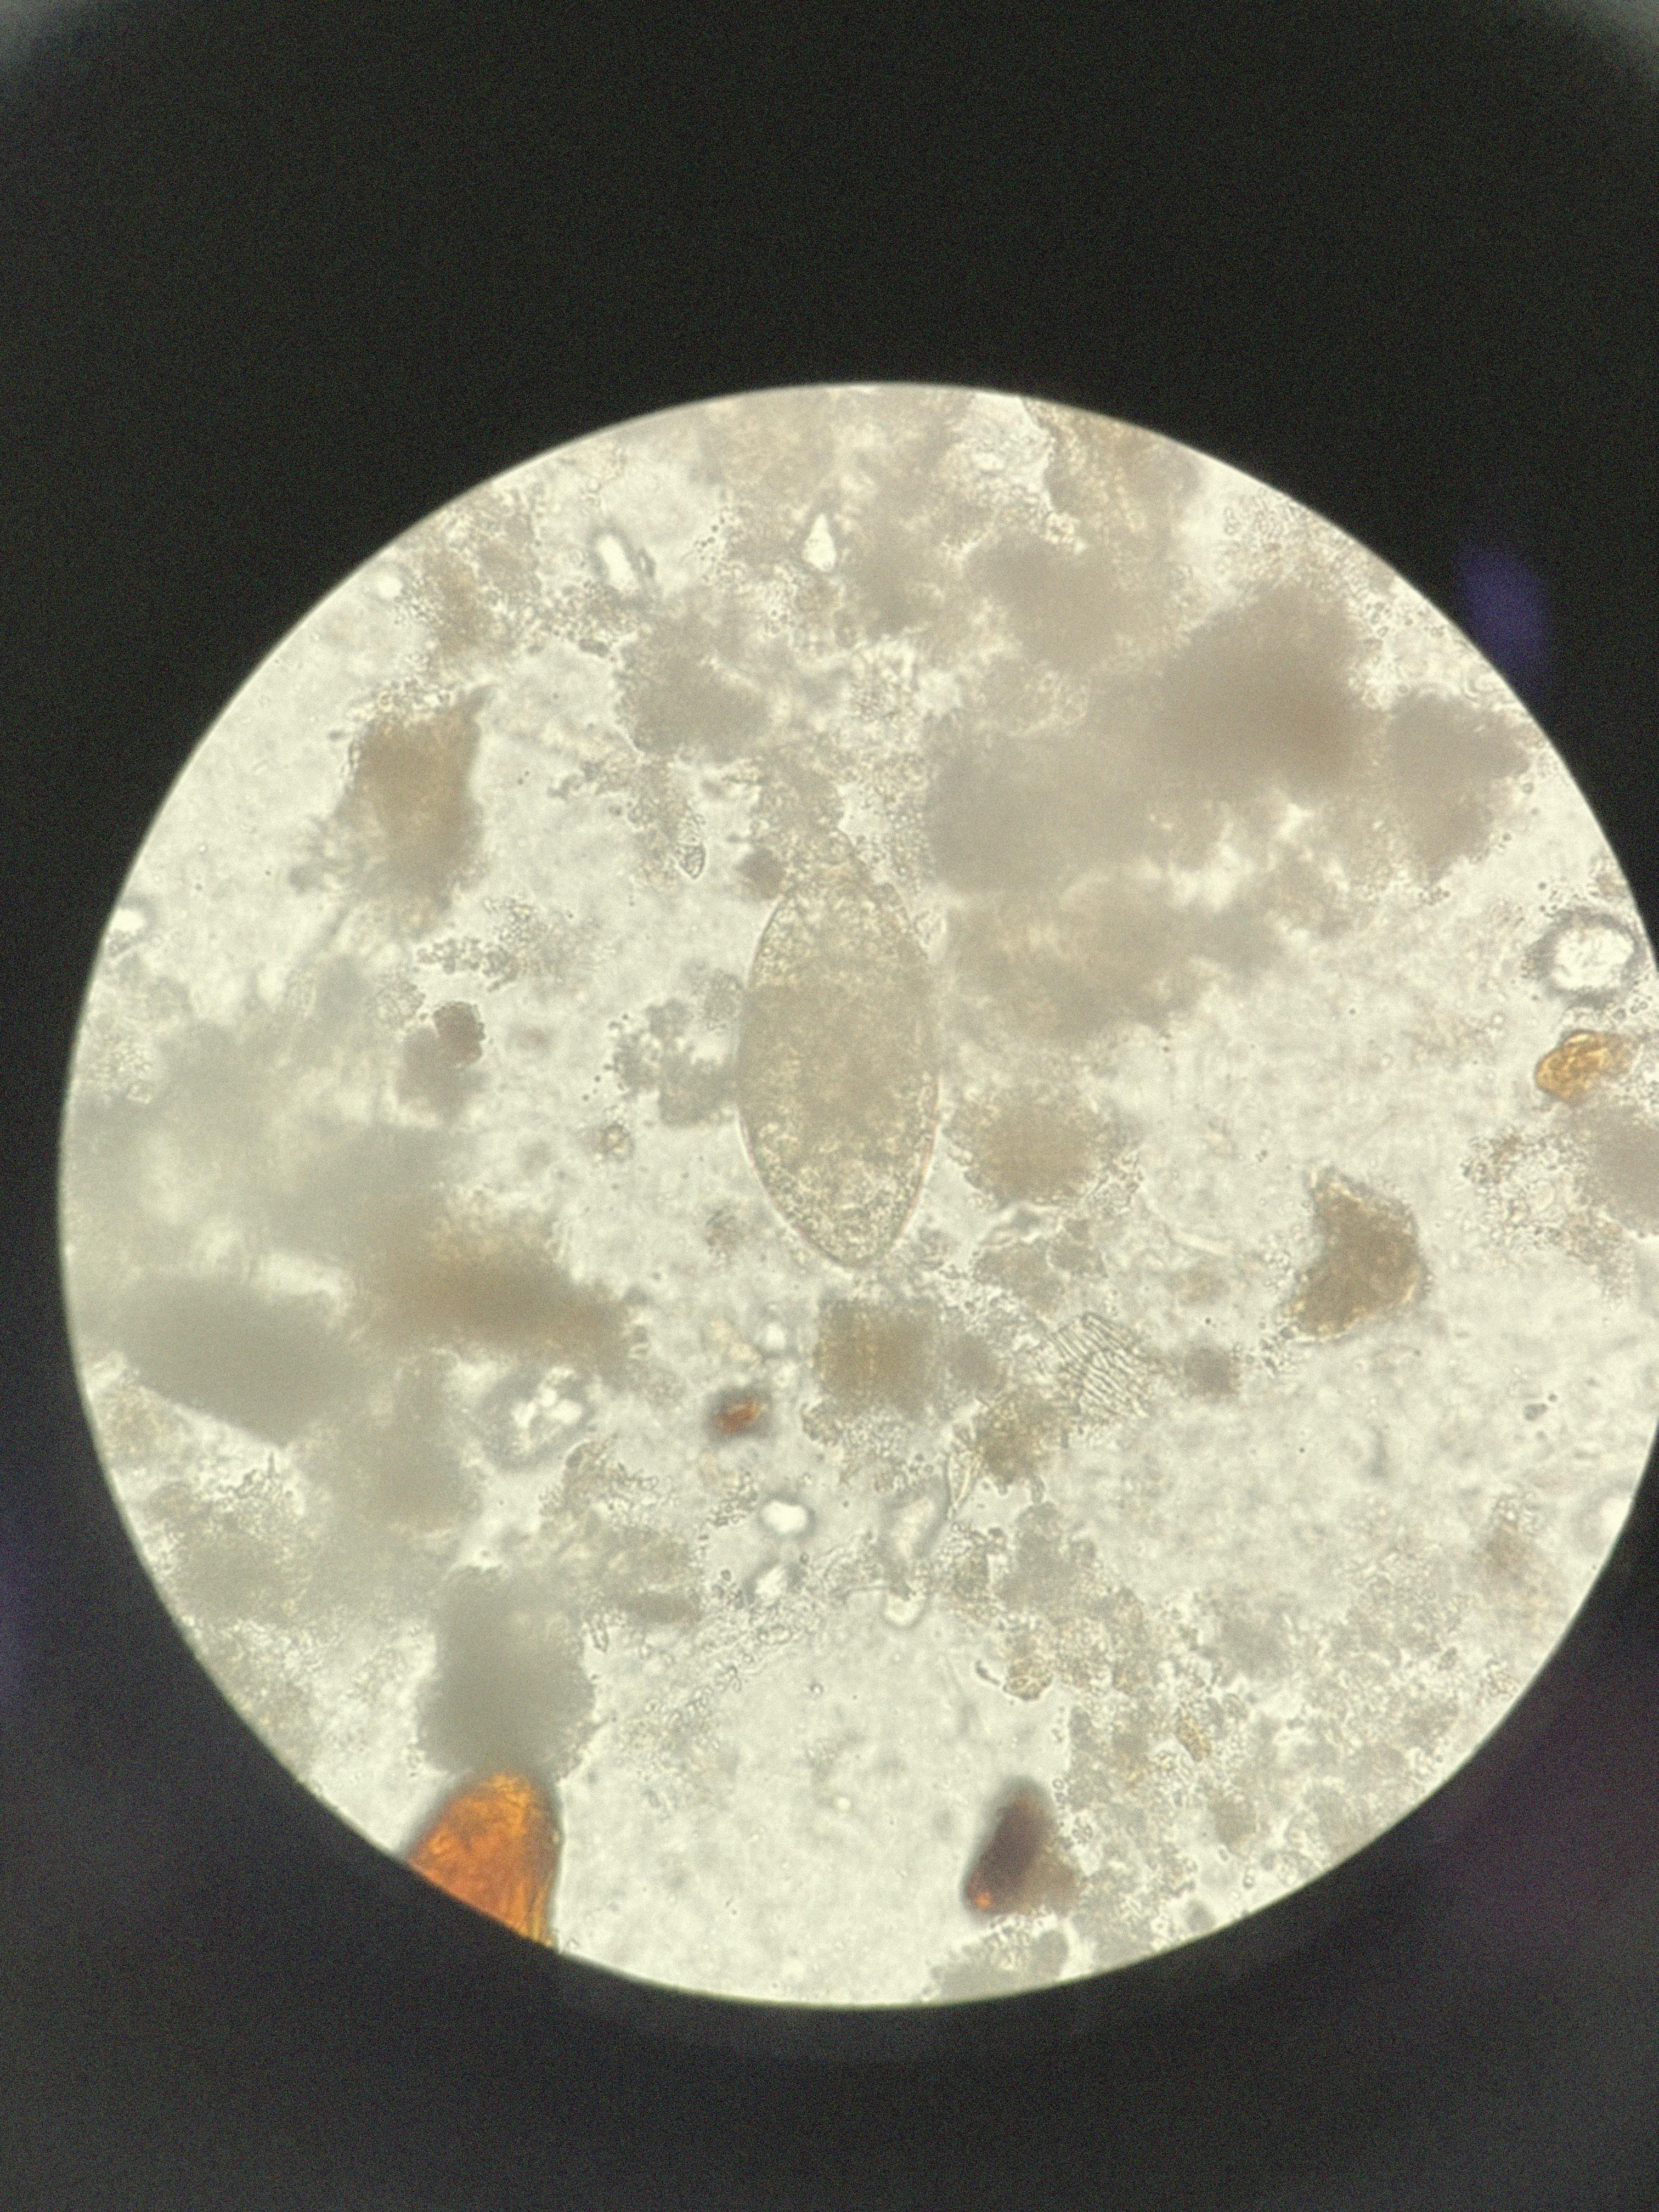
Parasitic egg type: Fasciolopsis buski